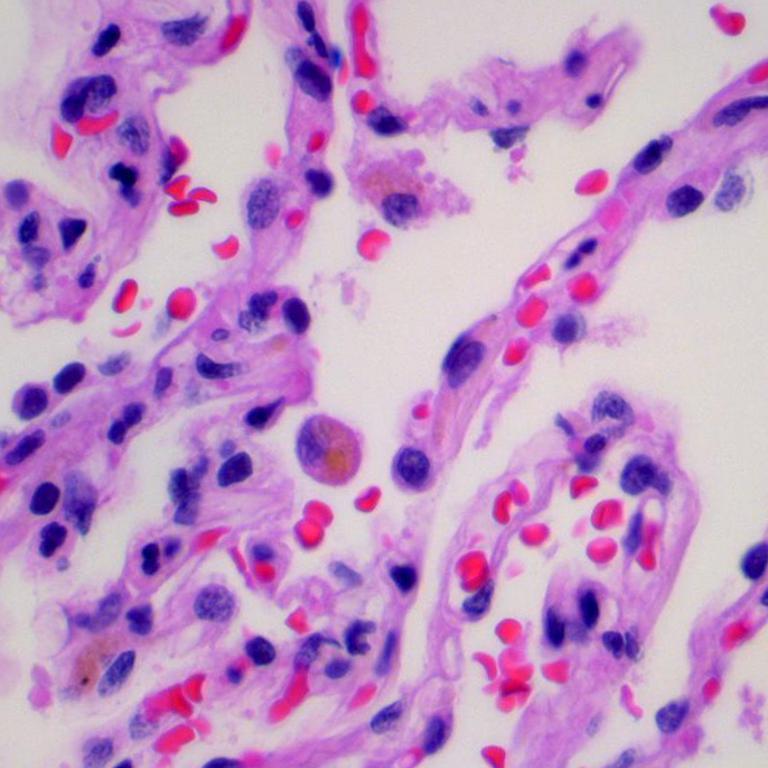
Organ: lung
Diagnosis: benign